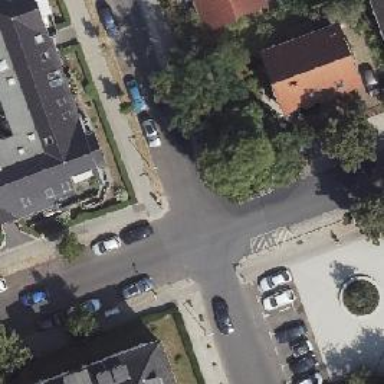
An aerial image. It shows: Residential road with asphalt surface and sidewalks on both sides. There are parallel on-street parking lanes on both sides of the road.